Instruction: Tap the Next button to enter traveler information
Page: cart
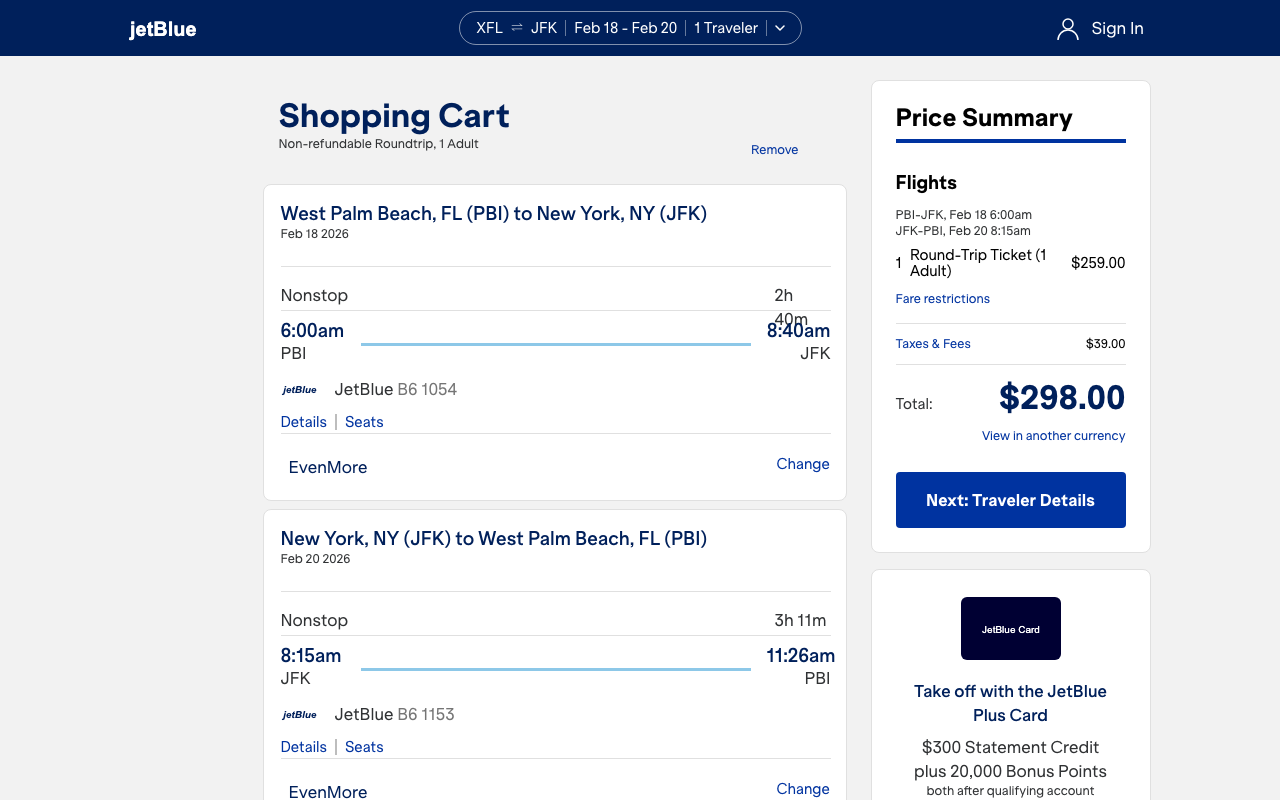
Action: click